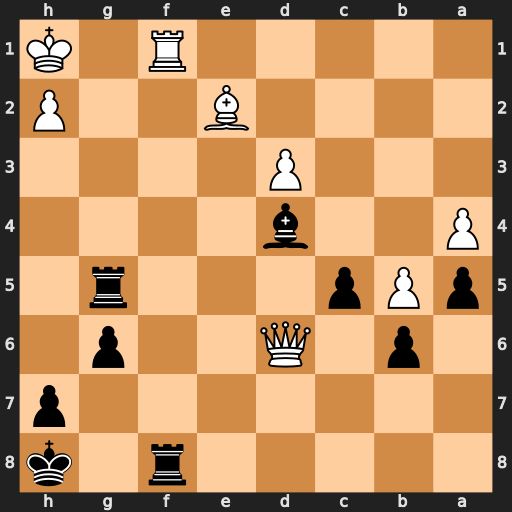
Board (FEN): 5r1k/7p/1p1Q2p1/pPp3r1/P2b4/3P4/4B2P/5R1K
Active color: b
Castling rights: -
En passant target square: -
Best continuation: Rxf1+ Bxf1 Rg1#